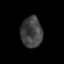
Tissue: prostate
Cell type: Myeloid cells
Senescence score: 0.8124
Nuclear area (px): 641
Mean DAPI intensity: 64.633